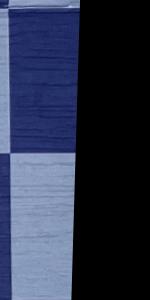
Label: Empty